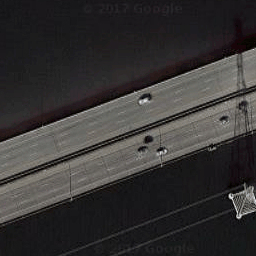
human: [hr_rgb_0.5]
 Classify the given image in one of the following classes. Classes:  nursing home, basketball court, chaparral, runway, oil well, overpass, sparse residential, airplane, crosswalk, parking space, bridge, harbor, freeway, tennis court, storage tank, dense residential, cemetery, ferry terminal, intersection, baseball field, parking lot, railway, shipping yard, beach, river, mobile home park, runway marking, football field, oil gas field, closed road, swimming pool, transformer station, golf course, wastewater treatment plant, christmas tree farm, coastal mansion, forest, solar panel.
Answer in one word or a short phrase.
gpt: bridge